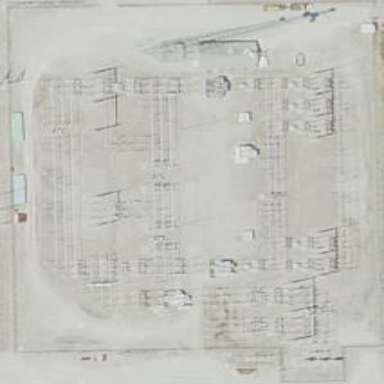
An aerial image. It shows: Substation with power equipment.